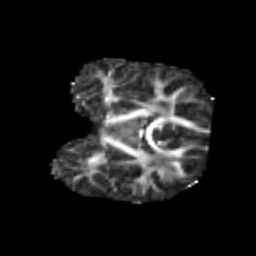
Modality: FA
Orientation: coronal
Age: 6
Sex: female
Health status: healthy